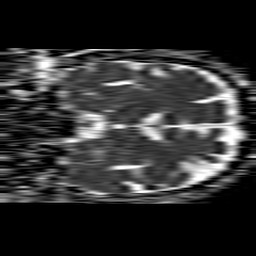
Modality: ADC
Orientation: coronal
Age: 53
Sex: male
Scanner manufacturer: philips
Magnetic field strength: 1.5 T
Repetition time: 4.6 s
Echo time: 0.08826 s